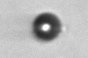
Label: bead